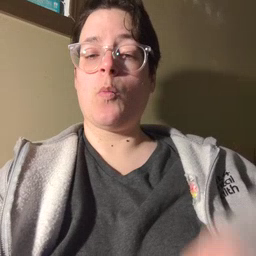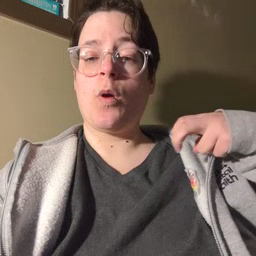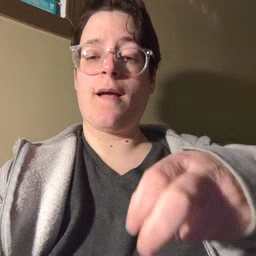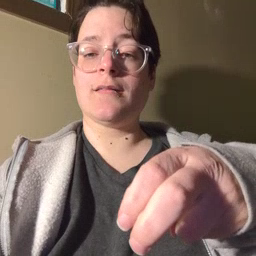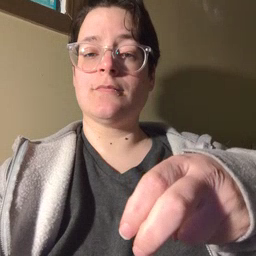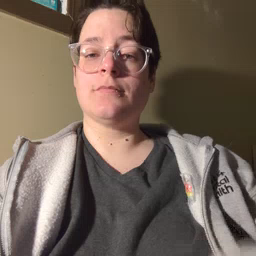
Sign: ride